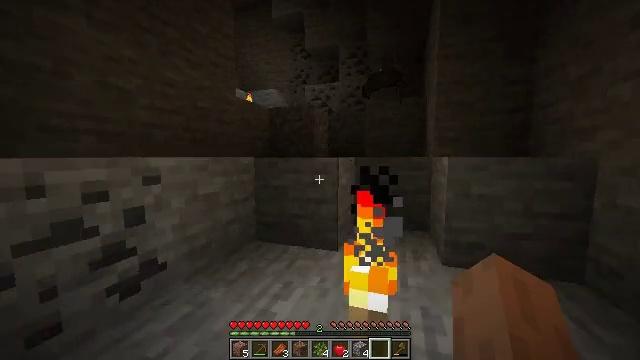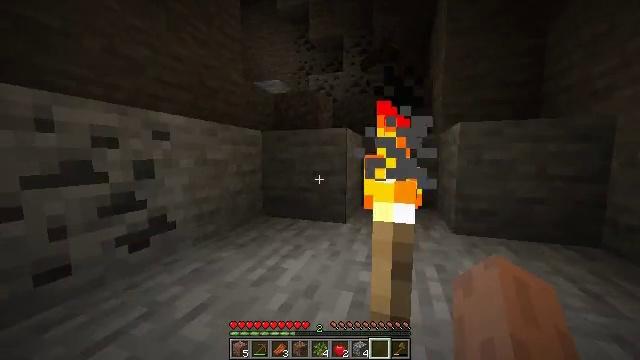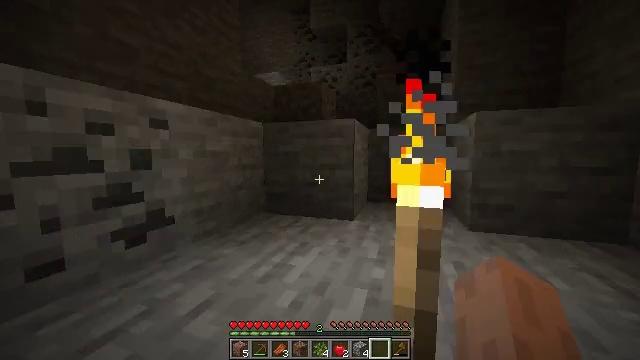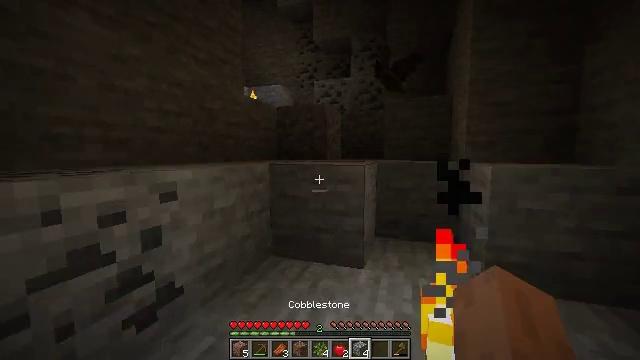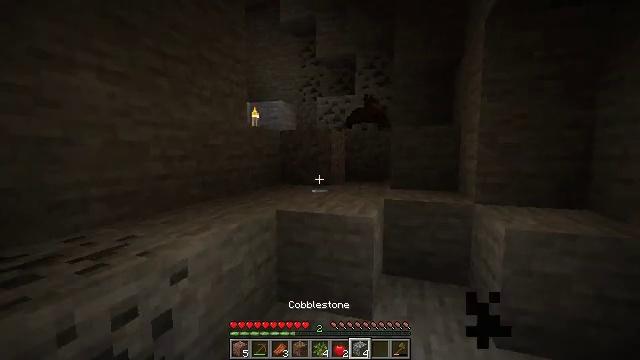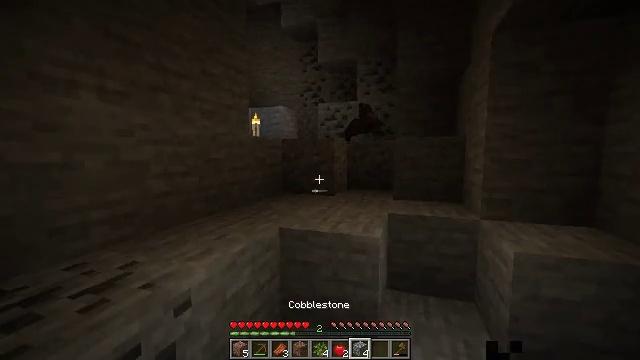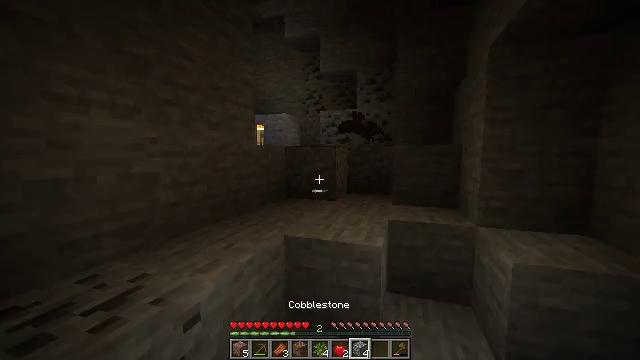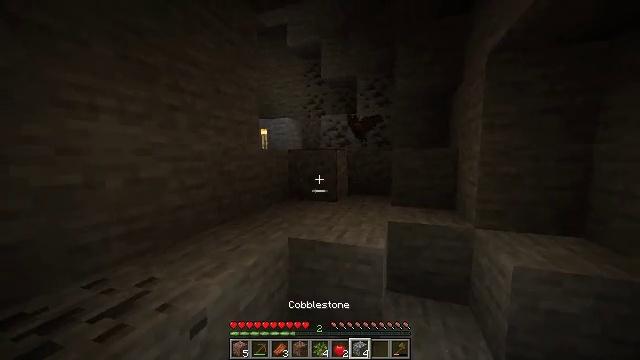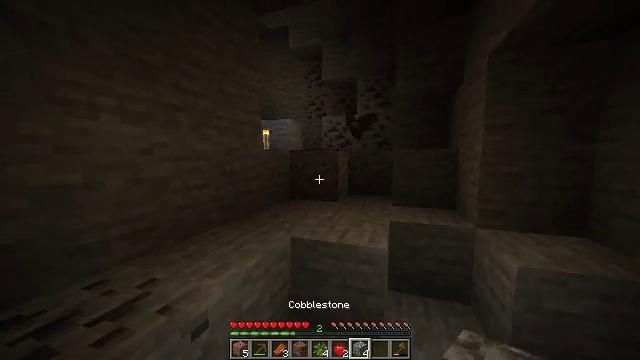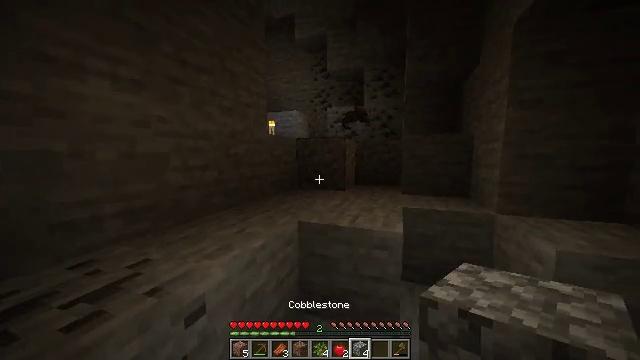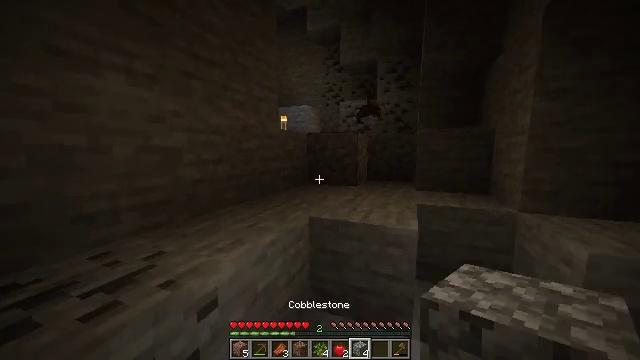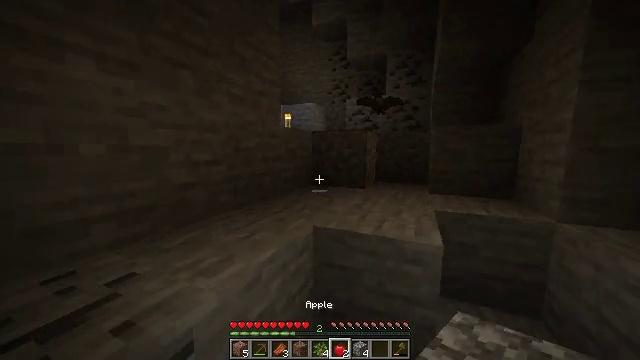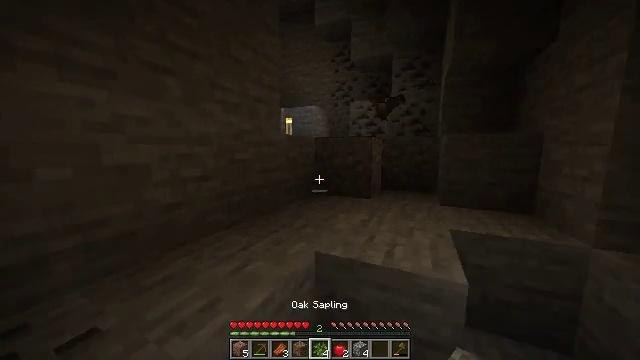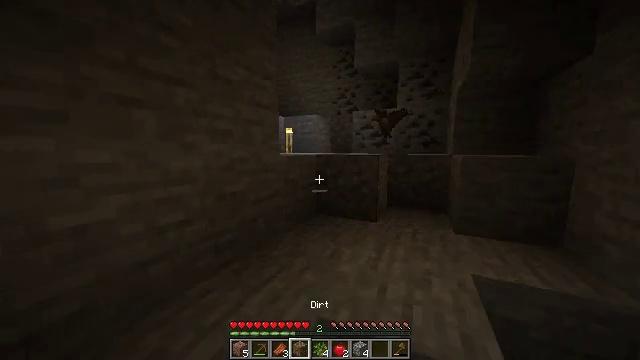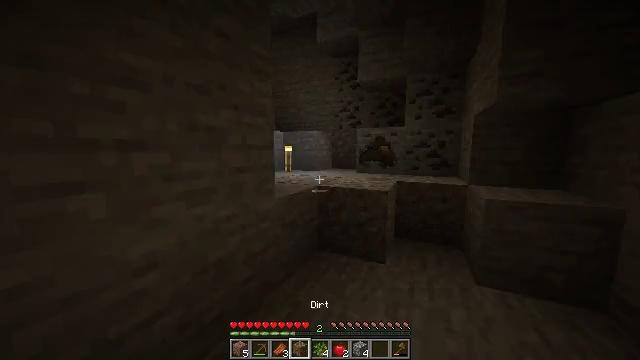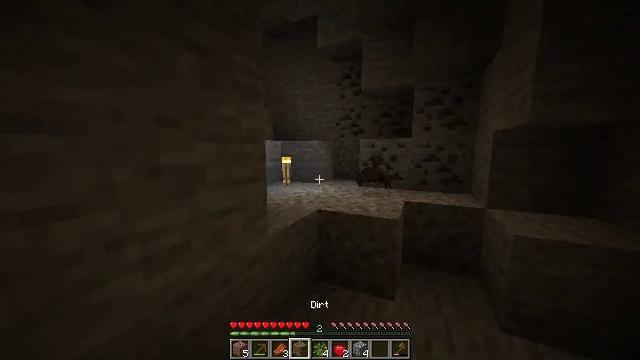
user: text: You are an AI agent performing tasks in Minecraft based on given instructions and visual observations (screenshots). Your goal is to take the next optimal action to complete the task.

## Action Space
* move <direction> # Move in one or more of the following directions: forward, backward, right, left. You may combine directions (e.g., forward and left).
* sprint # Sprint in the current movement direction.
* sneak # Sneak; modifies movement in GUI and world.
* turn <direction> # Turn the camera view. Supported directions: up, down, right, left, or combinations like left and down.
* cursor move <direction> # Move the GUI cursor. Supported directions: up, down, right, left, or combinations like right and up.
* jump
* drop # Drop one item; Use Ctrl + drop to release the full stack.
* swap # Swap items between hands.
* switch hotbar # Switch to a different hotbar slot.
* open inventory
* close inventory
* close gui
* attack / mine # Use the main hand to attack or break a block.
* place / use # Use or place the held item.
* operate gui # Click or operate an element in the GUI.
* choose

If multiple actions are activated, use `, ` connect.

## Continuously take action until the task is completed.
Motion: motion action
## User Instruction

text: Gather coal ore with a pickaxe.
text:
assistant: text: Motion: move forward, jump
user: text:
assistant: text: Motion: move forward, jump
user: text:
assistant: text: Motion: move forward, sprint, jump
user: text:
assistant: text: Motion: move forward, sprint, jump
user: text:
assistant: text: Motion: move forward, sprint, jump
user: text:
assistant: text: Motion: move forward, sprint, jump
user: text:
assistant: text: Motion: move forward, jump
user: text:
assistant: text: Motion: move forward, jump
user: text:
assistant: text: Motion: move forward, turn left, jump
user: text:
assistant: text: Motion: move forward, sprint, turn left and down, jump
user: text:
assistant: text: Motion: move forward, sprint, turn left, jump
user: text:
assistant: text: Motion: move forward, sprint, jump
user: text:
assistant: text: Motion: move forward, jump
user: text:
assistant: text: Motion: move forward, jump
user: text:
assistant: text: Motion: move forward, jump
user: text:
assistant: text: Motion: move forward, jump
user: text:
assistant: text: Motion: move forward, jump
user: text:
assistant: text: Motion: move forward, jump
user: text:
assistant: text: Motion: move forward, turn right, jump
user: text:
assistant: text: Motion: move forward, jump
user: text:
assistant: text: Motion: move forward, jump
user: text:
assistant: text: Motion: move forward, jump
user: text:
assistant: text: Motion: move forward, jump
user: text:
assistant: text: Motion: move forward, sprint, jump
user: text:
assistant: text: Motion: move forward, sprint, jump
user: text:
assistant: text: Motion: move forward, sprint, jump
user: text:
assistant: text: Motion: move forward, sprint, jump
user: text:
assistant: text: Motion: move forward, turn right, jump
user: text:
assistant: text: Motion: move forward, turn right and up
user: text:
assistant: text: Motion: turn right and up